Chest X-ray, AP view. Patient: 24 years old, sex M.
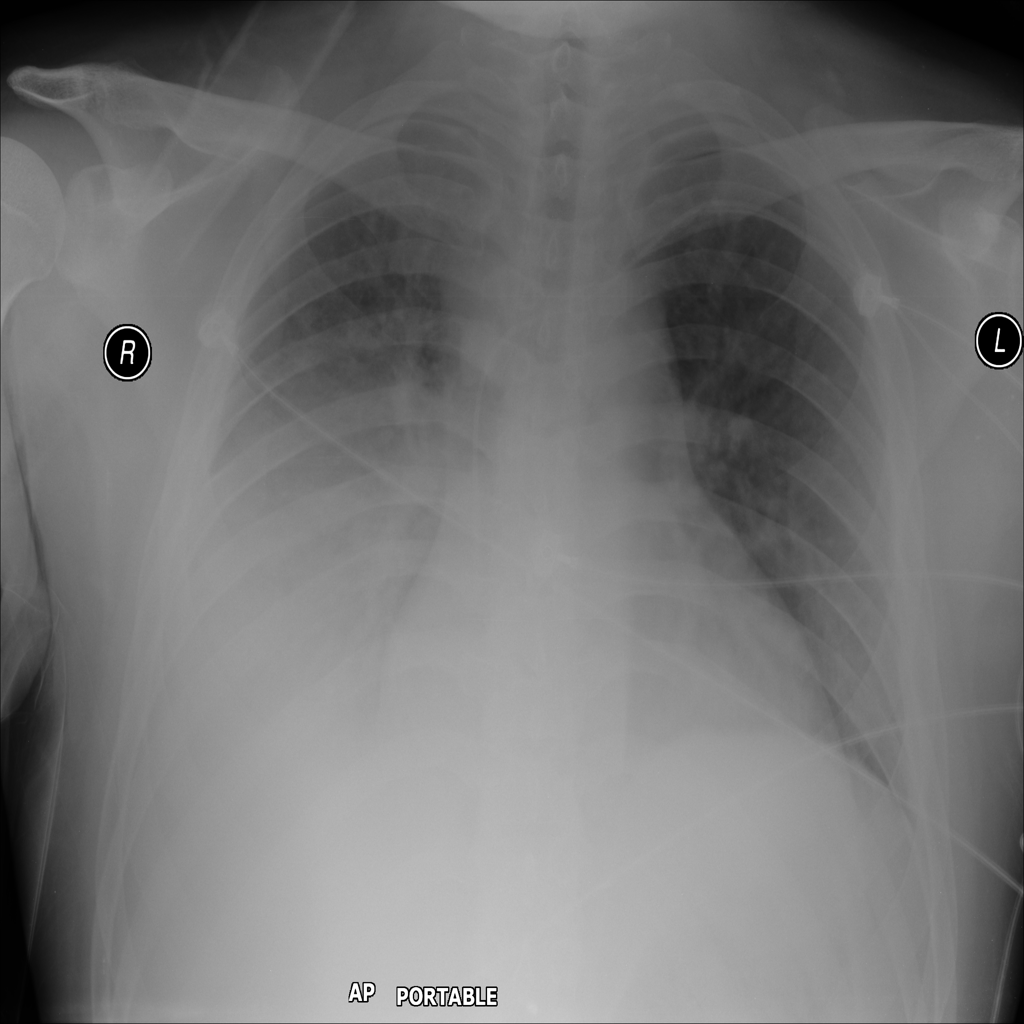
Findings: Atelectasis, Effusion